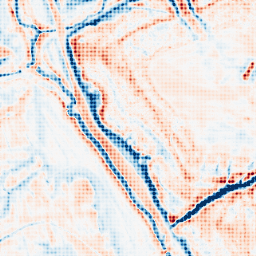
Category: edge_preserving
Decomposition family: bilateral
Decomposition parameters: d: 21
sigma_color: 75
sigma_space: 50
Upsampling method: sinc_blackman
Upsampling parameters: scale: 4
kernel_size: 4
Upsampling scale: 4